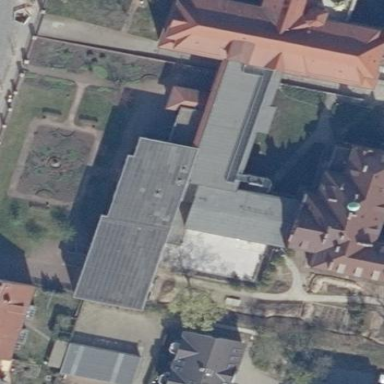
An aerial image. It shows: Hospital building.